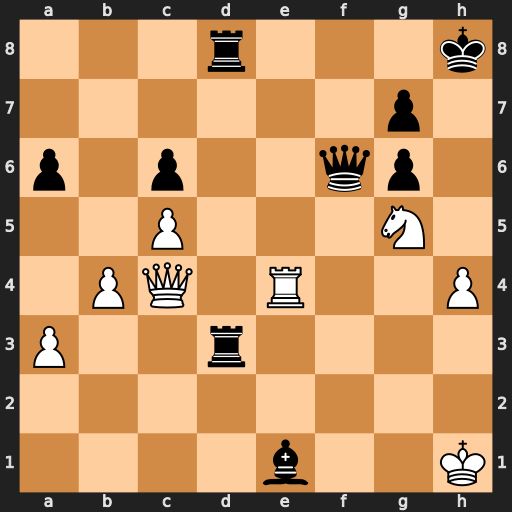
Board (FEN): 3r3k/6p1/p1p2qp1/2P3N1/1PQ1R2P/P2r4/8/4b2K
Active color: w
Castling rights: -
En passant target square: -
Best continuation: Qxd3 Qxg5 Re8+ Rxe8 hxg5